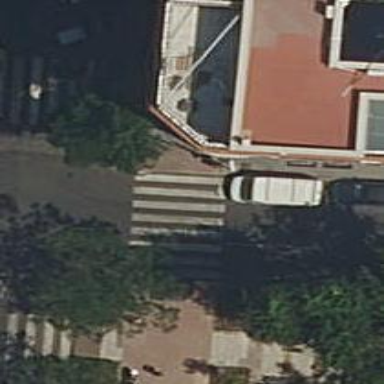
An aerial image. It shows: Marked crossing on the road.